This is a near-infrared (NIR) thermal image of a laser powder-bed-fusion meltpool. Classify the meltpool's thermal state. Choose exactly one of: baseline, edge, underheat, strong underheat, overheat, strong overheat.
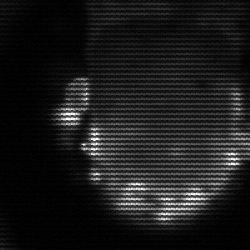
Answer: baseline